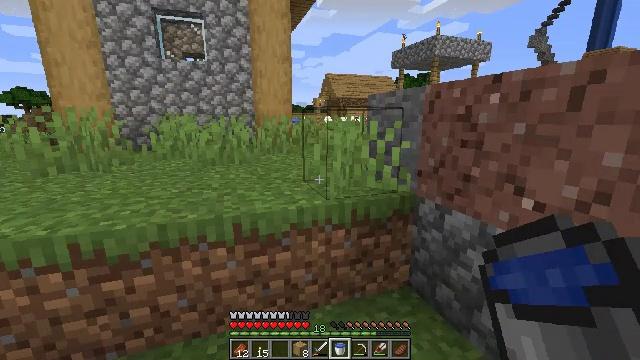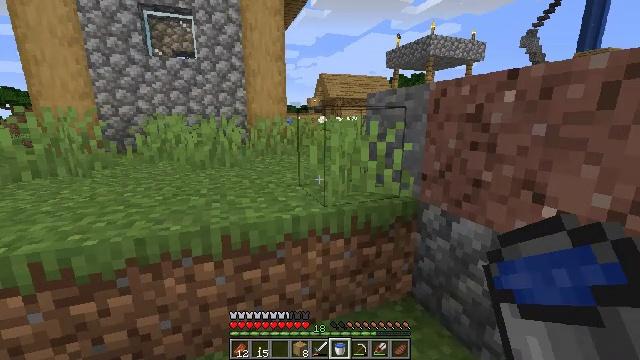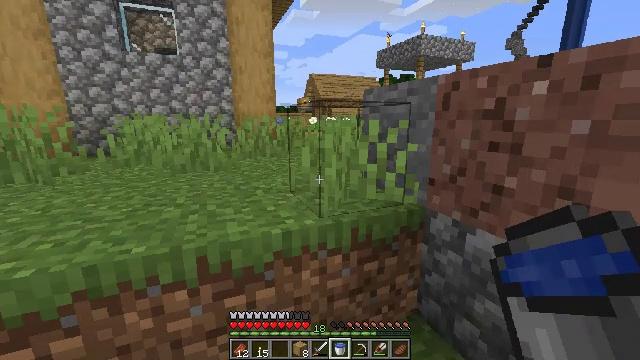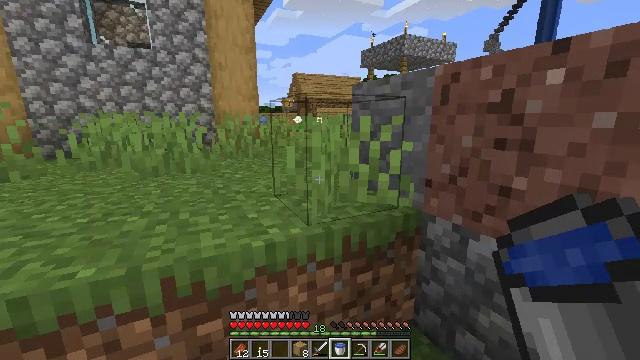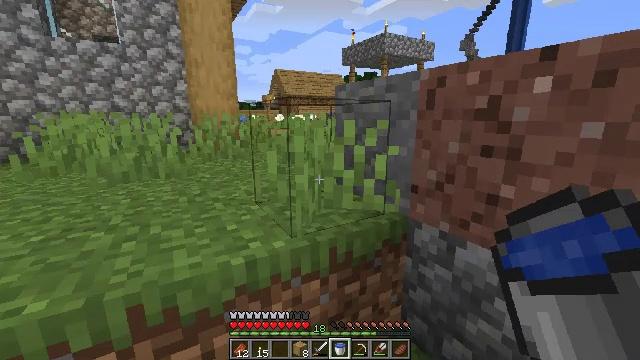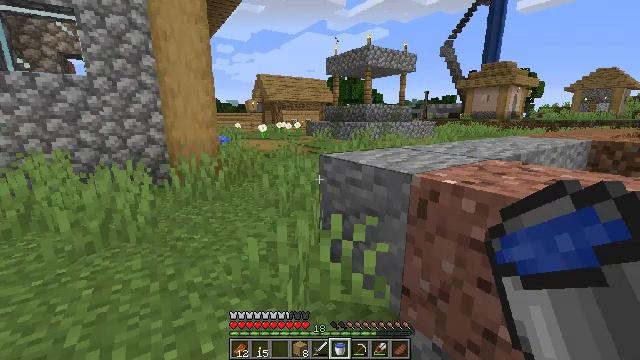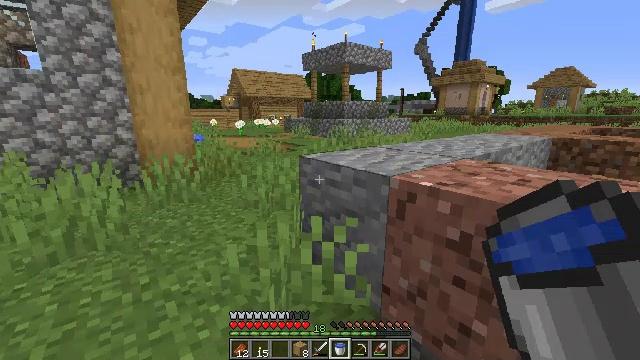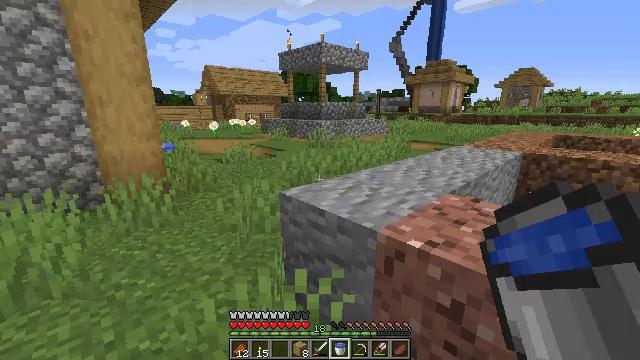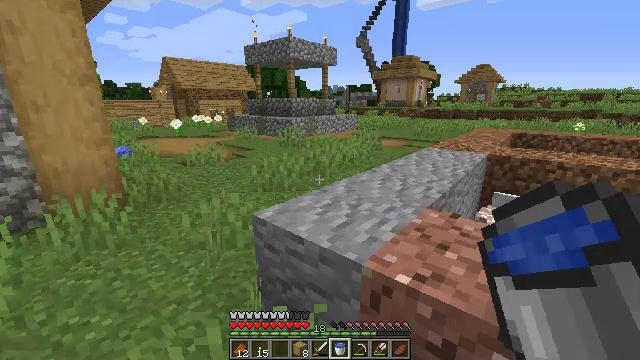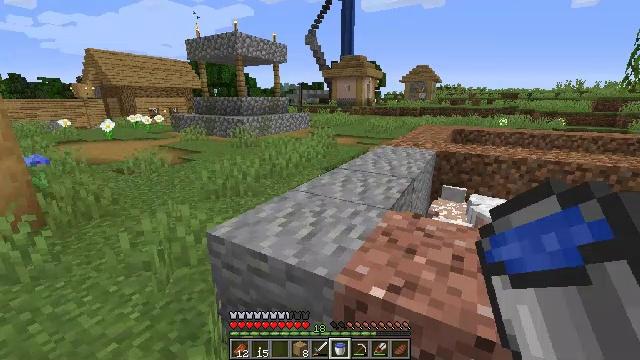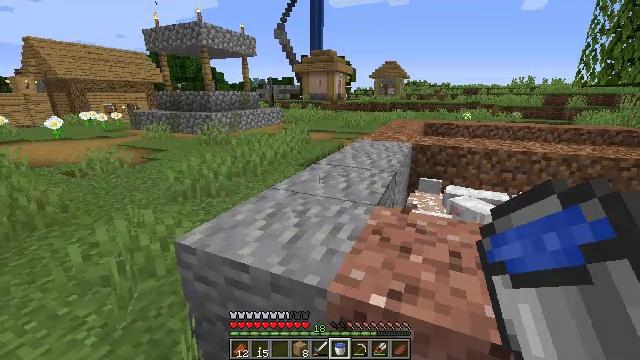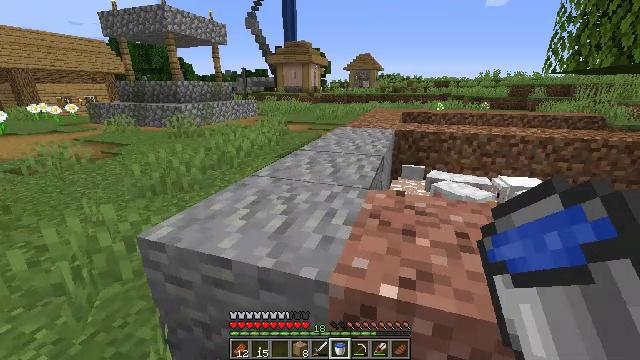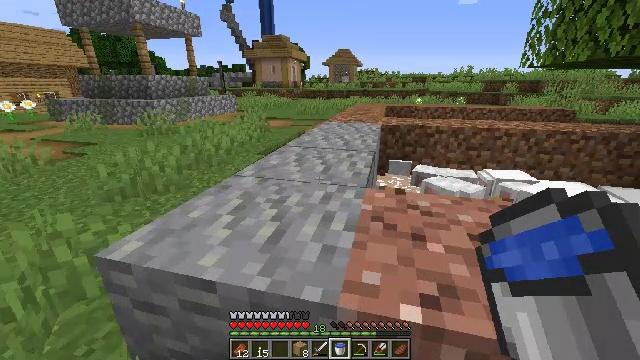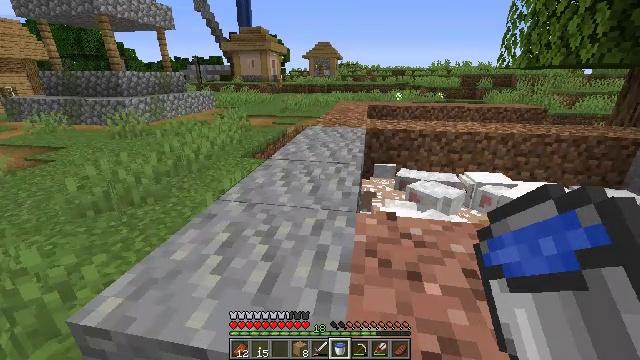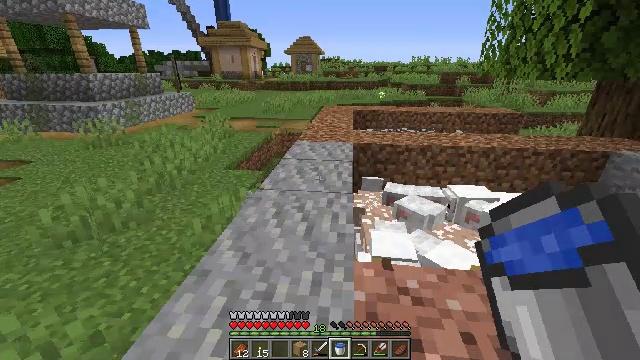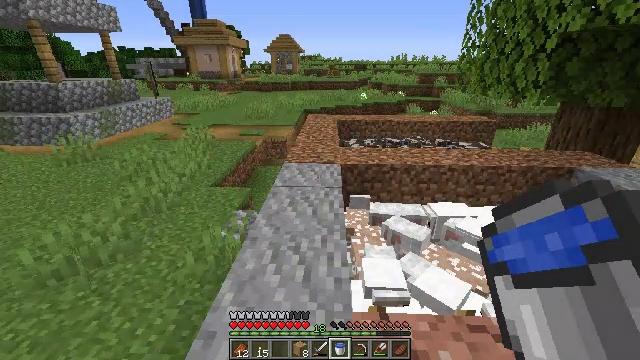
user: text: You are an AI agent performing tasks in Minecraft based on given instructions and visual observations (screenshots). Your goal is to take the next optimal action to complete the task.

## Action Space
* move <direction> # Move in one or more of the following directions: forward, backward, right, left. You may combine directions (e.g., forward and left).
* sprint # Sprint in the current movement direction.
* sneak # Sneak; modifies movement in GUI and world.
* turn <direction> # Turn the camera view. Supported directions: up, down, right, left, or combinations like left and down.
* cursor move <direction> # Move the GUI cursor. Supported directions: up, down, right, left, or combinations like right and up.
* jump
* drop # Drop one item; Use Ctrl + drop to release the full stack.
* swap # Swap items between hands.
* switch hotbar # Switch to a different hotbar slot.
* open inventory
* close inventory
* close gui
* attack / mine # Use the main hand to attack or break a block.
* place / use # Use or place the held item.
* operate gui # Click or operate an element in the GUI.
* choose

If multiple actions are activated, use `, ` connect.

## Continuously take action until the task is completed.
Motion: motion action
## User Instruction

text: Prepare cooked beef in the furnace.
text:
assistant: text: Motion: move forward, turn right
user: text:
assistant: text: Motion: move forward, turn right
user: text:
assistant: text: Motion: move forward, turn right
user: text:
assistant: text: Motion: move forward, turn right, jump
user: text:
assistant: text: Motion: move forward, turn right, jump
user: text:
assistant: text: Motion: move forward, turn right, jump
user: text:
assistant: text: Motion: move forward, turn right
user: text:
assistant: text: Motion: move forward, turn right and down
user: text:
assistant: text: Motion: move forward, turn right
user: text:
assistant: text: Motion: move forward, turn right
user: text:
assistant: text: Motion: move forward, turn right and down
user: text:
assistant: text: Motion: move forward, turn right
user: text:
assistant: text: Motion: move forward, turn right and down, jump
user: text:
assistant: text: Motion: move forward, turn right and down, jump
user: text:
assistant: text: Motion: move forward, turn right, jump
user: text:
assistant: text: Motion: move forward, turn right
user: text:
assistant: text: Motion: move forward, turn right
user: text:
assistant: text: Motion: move forward, turn right
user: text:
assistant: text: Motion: move forward, turn right
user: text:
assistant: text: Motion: move forward, turn right and down
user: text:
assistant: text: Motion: move forward, turn right and down
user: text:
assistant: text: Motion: move forward, turn right and down
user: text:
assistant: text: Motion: move forward, turn right and down
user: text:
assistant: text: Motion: move forward, turn right and down
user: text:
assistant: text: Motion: move forward and move left, turn down
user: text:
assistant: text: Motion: move left, turn down
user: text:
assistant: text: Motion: move left, turn down
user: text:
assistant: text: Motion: move left, turn right and down
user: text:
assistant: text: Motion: turn right and down
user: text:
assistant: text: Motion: turn right